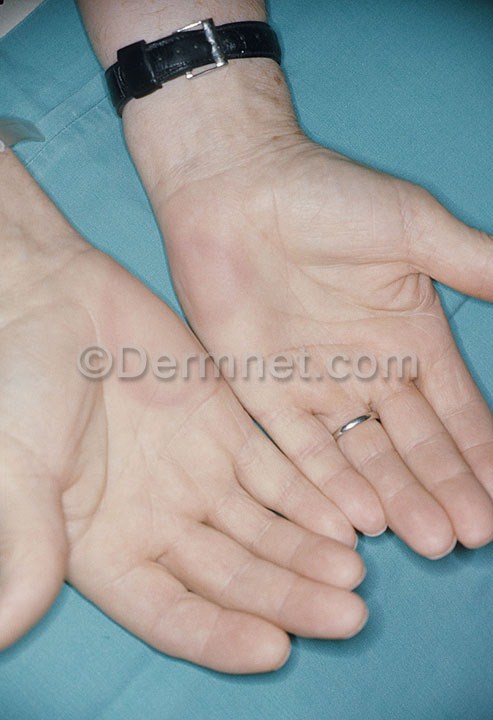
Disease: Exanthems and Drug Eruptions